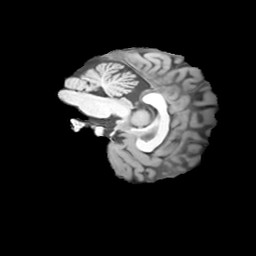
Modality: T1w
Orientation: sagittal
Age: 20
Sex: female
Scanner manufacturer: siemens
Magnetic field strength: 3 T
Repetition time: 2 s
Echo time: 0.0024 s